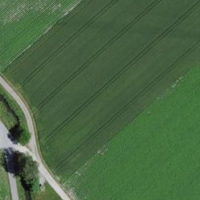
EUNIS habitat code: 52
Species observed at this site:
Calopteryx splendens